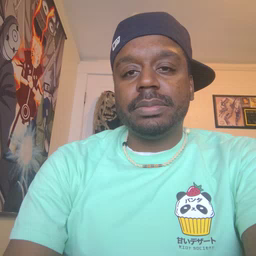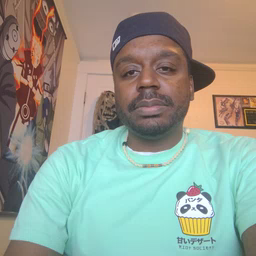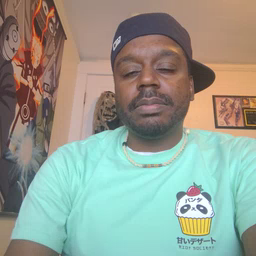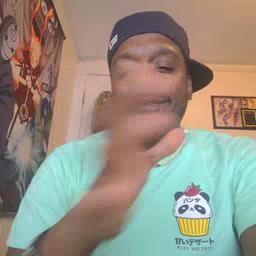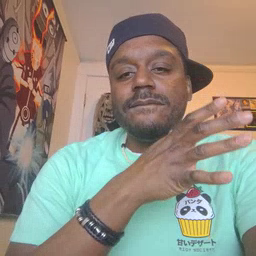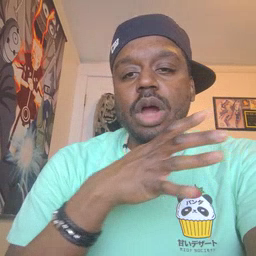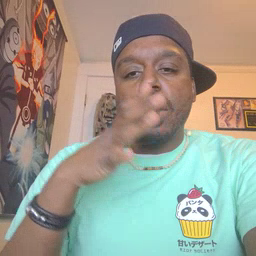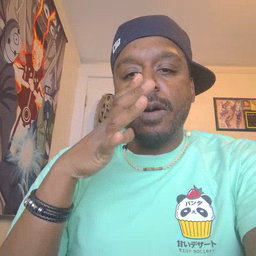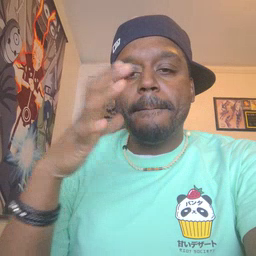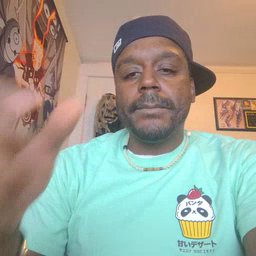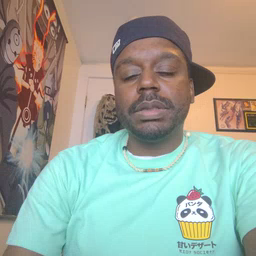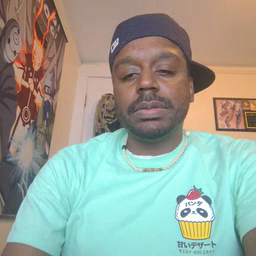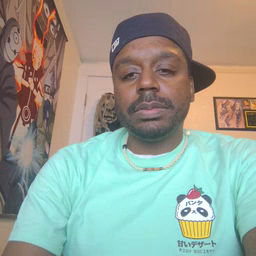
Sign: farm